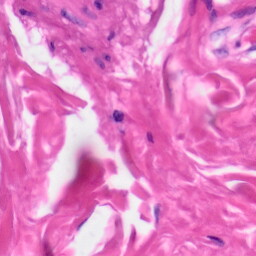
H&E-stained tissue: Skin